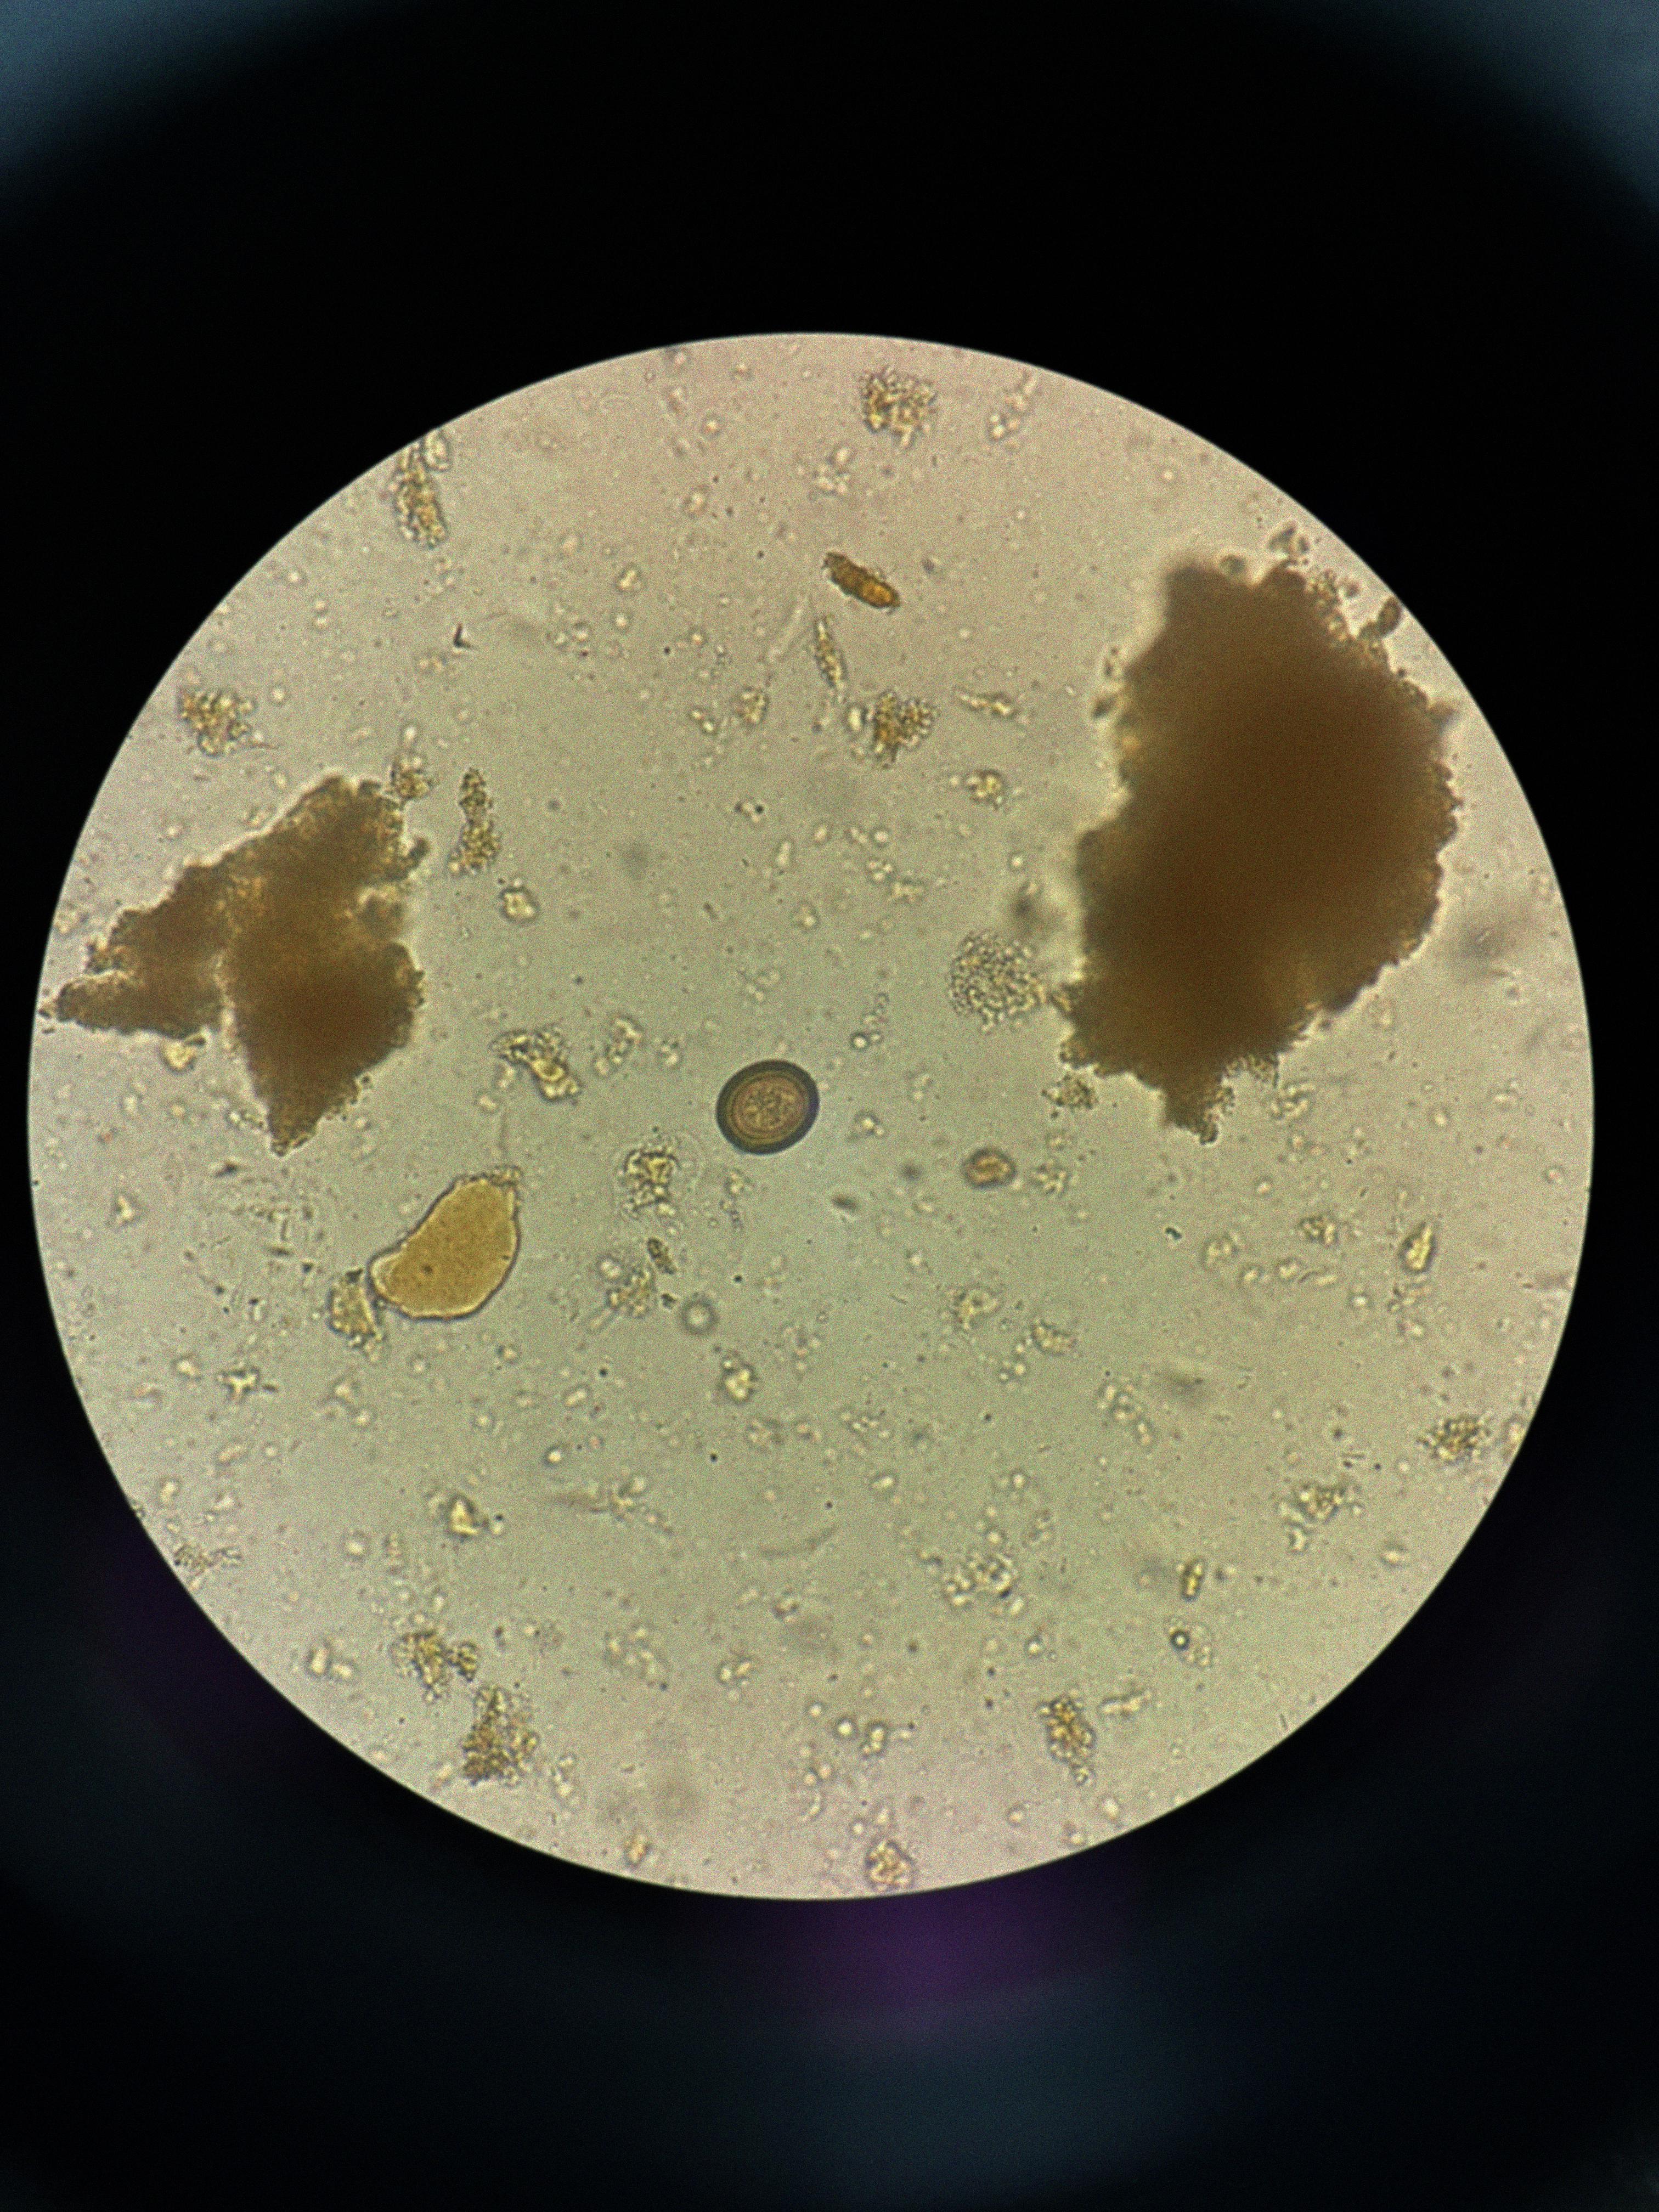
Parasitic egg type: Taenia spp. egg